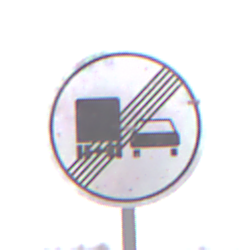
Verkehrszeichen: EndeUeberholverbotKraftfahrzeuge
Umgebung: Outdoor, RoadRail
Tageszeit: Midday
Wetter: Overcast
Licht: Natural
Jahreszeit: NotSpecified
Kontrast: LowContrast